Field crop: maize
Growth stage: 2
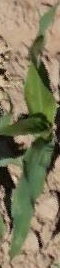
Species: maize